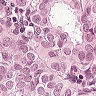
Metastatic tissue present: yes